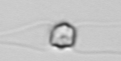
Label: Chaetoceros_didymus